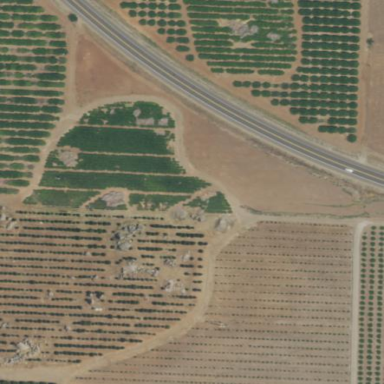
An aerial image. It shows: Orange orchard with rows of orange trees.